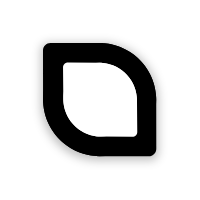
Cursor type: resize_se
OS/theme: linux-google-cursor
Variant: white